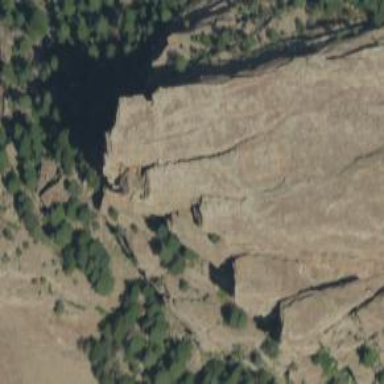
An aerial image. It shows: Cliff in nature.